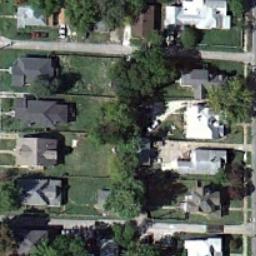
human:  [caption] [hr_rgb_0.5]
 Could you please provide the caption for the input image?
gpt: The dense medium residential area has some neatly arranged houses on the grass and some trees are among these houses .

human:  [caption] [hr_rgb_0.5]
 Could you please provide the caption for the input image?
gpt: Many buildings are in medium residential area .

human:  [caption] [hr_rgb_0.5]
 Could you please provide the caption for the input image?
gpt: The medium residential is on the grass next to some trees .

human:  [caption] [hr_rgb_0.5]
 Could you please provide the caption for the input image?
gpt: The houses in the mid-sized residential area are all red .

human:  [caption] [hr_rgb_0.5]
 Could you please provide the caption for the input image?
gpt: There are some green trees and buildings on the medium residential area .